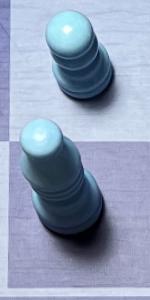
Label: Bishop_White